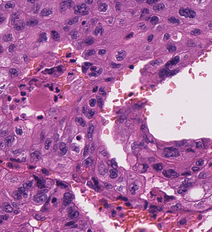
Tumor epithelial tissue: yes
Tumor-associated stroma tissue: no
Normal tissue: no